Question: Related to <URL>
'''
" cordova --version
6.5.0
'''
---
I would like to add the following configuration in 'AndroidManifest.xml'
'''
<intent-filter>
<action android:name="android.intent.action.SEND" />
<action android:name="android.intent.action.SEND_MULTIPLE" />
<category android:name="android.intent.category.DEFAULT" />
<data android:mimeType="*/*" />
</intent-filter>
'''
I checked <URL> from which is the following example
'''
<config-file target="AndroidManifest.xml" parent="/manifest/application">
<activity android:name="com.foo.Foo" android:label="@string/app_name">
<intent-filter></intent-filter>
</activity>
</config-file>
'''
So I added the following block into my 'config.xml' file
'''
<config-file target="AndroidManifest.xml" platform="android" parent="/manifest/application/activity" mode="merge">
<intent-filter>
<action android:name="android.intent.action.SEND" />
<action android:name="android.intent.action.SEND_MULTIPLE" />
<category android:name="android.intent.category.DEFAULT" />
<data android:mimeType="*/*" />
</intent-filter>
</config-file>
'''
Without any success.
I use <URL> that uses the 'config-file' tag in its 'plugin.xml' file. But the same tag does not work from a 'config.xml' file.
So far so good, I tried harder with another documentation. As explained in <URL>
> It is recommended to use a hook or the custom config plugin to ensure that the above XML will automatically added in case you want to have a fresh checkout or remove/add the platform.
So I went to <URL>
> However: recent versions of the Cordova/Phonegap CLI have added official support for and blocks in the config.xml (previously they only worked in plugin.xml).So if all you want to do is insert a block of native config or change a native preference, you probably don't need this plugin at all.
I succeeded to use 'edit-config' to merge a custom attribute from 'config.xml' to 'AndroidManifest.xml' as shown below in green.

But I still don't know how to use 'config-file' to update 'AndroidManifest.xml' as shown above in red.
❓ So the question is: is the cordova documentation wrong about 'config-file'? What is the best solution in 2018 to add custom 'intent-filter' to the 'AndroidManifest.xml'?
---
<URL>
I add in 'config.xml'
'''
<platform name="android">
<allow-intent href="market:*" />
<custom-config-file target="AndroidManifest.xml" parent="./application/activity">
<intent-filter>
<action android:name="android.intent.action.SEND" />
<action android:name="android.intent.action.SEND_MULTIPLE" />
<category android:name="android.intent.category.DEFAULT" />
<data android:mimeType="*/*" />
</intent-filter>
</custom-config-file>
</platform>
'''
And the plugin applied custom config from 'config.xml' to 'AndroidManifest.xml'
'''
<activity android:configChanges="orientation|keyboardHidden|keyboard|screenSize|locale" android:label="@string/activity_name" android:launchMode="singleTop" android:name="MainActivity" android:theme="@android:style/Theme.DeviceDefault.NoActionBar" android:windowSoftInputMode="adjustResize">
<intent-filter>
<action android:name="android.intent.action.SEND" />
<action android:name="android.intent.action.SEND_MULTIPLE" />
<category android:name="android.intent.category.DEFAULT" />
<data android:mimeType="*/*" />
</intent-filter>
<intent-filter>
<action android:name="com.darryncampbell.cordova.plugin.intent.ACTION" />
<category android:name="android.intent.category.DEFAULT" />
</intent-filter>
</activity>
'''
But the custom 'intent-filter' was not appened to the 'intent-filter' list, but it replaced the first one which was
'''
<activity android:configChanges="orientation|keyboardHidden|keyboard|screenSize|locale" android:label="@string/activity_name" android:launchMode="singleTop" android:name="MainActivity" android:theme="@android:style/Theme.DeviceDefault.NoActionBar" android:windowSoftInputMode="adjustResize">
<intent-filter android:label="@string/launcher_name">
<action android:name="android.intent.action.MAIN" />
<category android:name="android.intent.category.LAUNCHER" />
</intent-filter>
<intent-filter>
<action android:name="com.darryncampbell.cordova.plugin.intent.ACTION" />
<category android:name="android.intent.category.DEFAULT" />
</intent-filter>
</activity>
'''
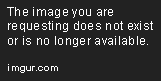
Answer: When you use 'cordova-custom-config' to set multi-sibling '<intent-filter>' elements, you must ensure they have a unique label attribute as the plugin <URL>.
So something like this:
'''
<custom-config-file target="AndroidManifest.xml" parent="./application/activity/[@android:name='MainActivity']">
<intent-filter android:label="custom_filter">
<action android:name="android.intent.action.SEND" />
<action android:name="android.intent.action.SEND_MULTIPLE" />
<category android:name="android.intent.category.DEFAULT" />
<data android:mimeType="*/*" />
</intent-filter>
</custom-config-file>
'''
Disclaimer: I am the author of 'cordova-custom-config'